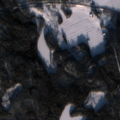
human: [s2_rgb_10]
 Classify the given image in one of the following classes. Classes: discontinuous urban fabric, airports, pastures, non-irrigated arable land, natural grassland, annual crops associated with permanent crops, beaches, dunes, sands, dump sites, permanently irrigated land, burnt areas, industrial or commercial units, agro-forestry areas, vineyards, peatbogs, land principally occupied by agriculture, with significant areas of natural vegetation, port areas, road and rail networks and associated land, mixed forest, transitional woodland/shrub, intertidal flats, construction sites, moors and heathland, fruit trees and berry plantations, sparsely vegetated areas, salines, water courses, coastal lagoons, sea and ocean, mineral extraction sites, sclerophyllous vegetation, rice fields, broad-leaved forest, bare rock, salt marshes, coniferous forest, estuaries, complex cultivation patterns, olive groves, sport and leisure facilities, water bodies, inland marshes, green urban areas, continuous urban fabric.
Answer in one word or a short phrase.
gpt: non-irrigated arable land, land principally occupied by agriculture, with significant areas of natural vegetation, coniferous forest, transitional woodland/shrub